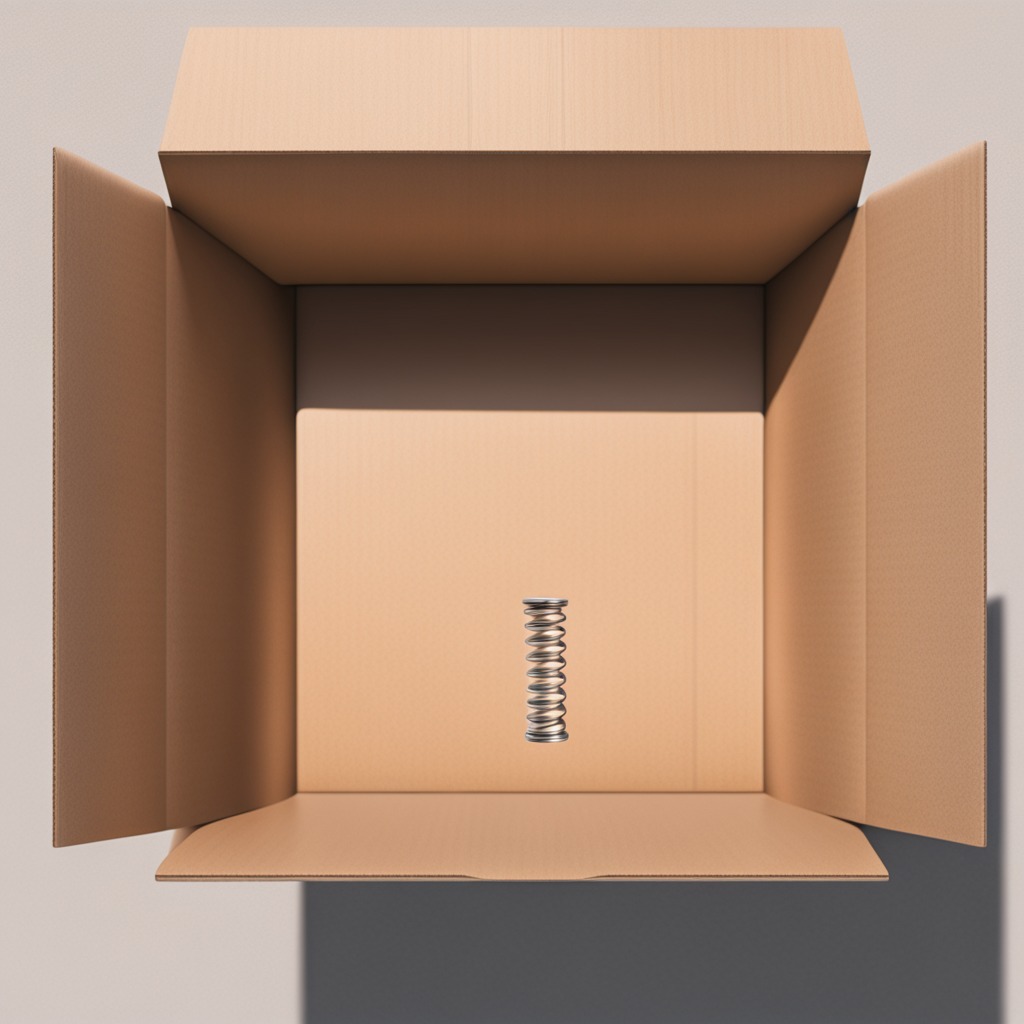
A coiled metal spring is lying on a cardboard box surface in an outdoor workshop during daytime bright natural light soft shadows slightly creased but